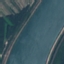
Land use / land cover: River